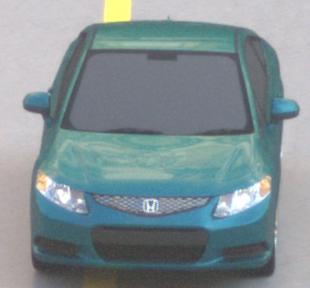
Make: Honda
Model: Civic Limousine 1.8
Detailed model: Civic (IX) Limousine
Model produced from: 2014/05
Model produced until: 2017/06
Doors: 4
Color: blue
Road condition: wet road
Daytime: morning or afternoon
Contrast: low contrast